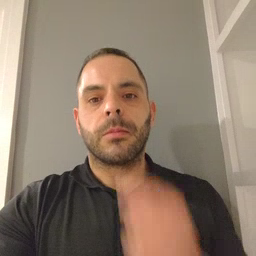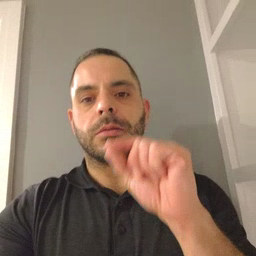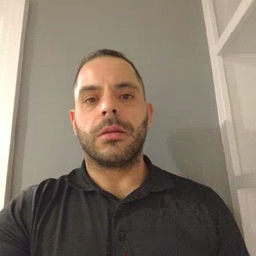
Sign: pencil